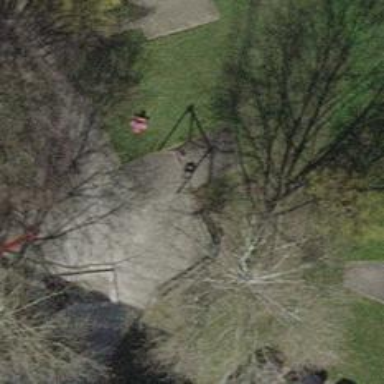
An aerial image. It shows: Brown bench in the vicinity.